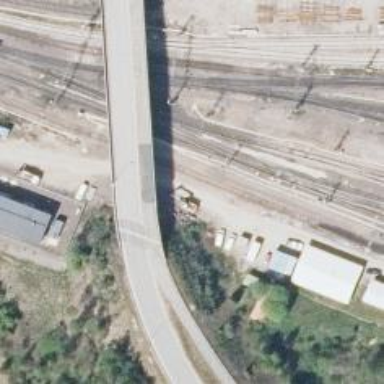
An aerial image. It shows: Railway yard used for servicing trains.